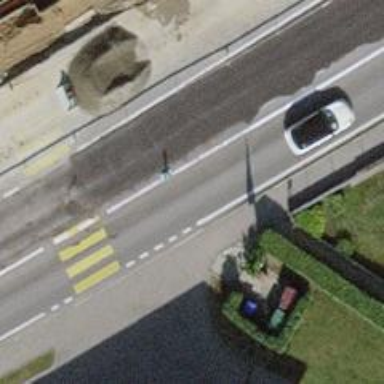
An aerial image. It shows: Primary highway with asphalt surface and cycle track on the right side.